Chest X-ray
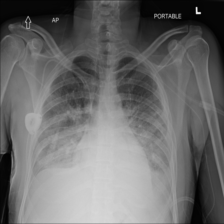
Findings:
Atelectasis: negative
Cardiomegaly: negative
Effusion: negative
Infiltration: negative
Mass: negative
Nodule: negative
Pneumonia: negative
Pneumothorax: negative
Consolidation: positive
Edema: negative
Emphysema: negative
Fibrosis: negative
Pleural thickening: negative
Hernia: negative